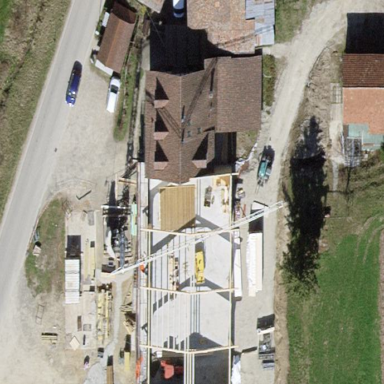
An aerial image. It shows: Farm building.